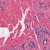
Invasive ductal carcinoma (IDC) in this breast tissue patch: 1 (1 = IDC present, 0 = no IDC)